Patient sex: M
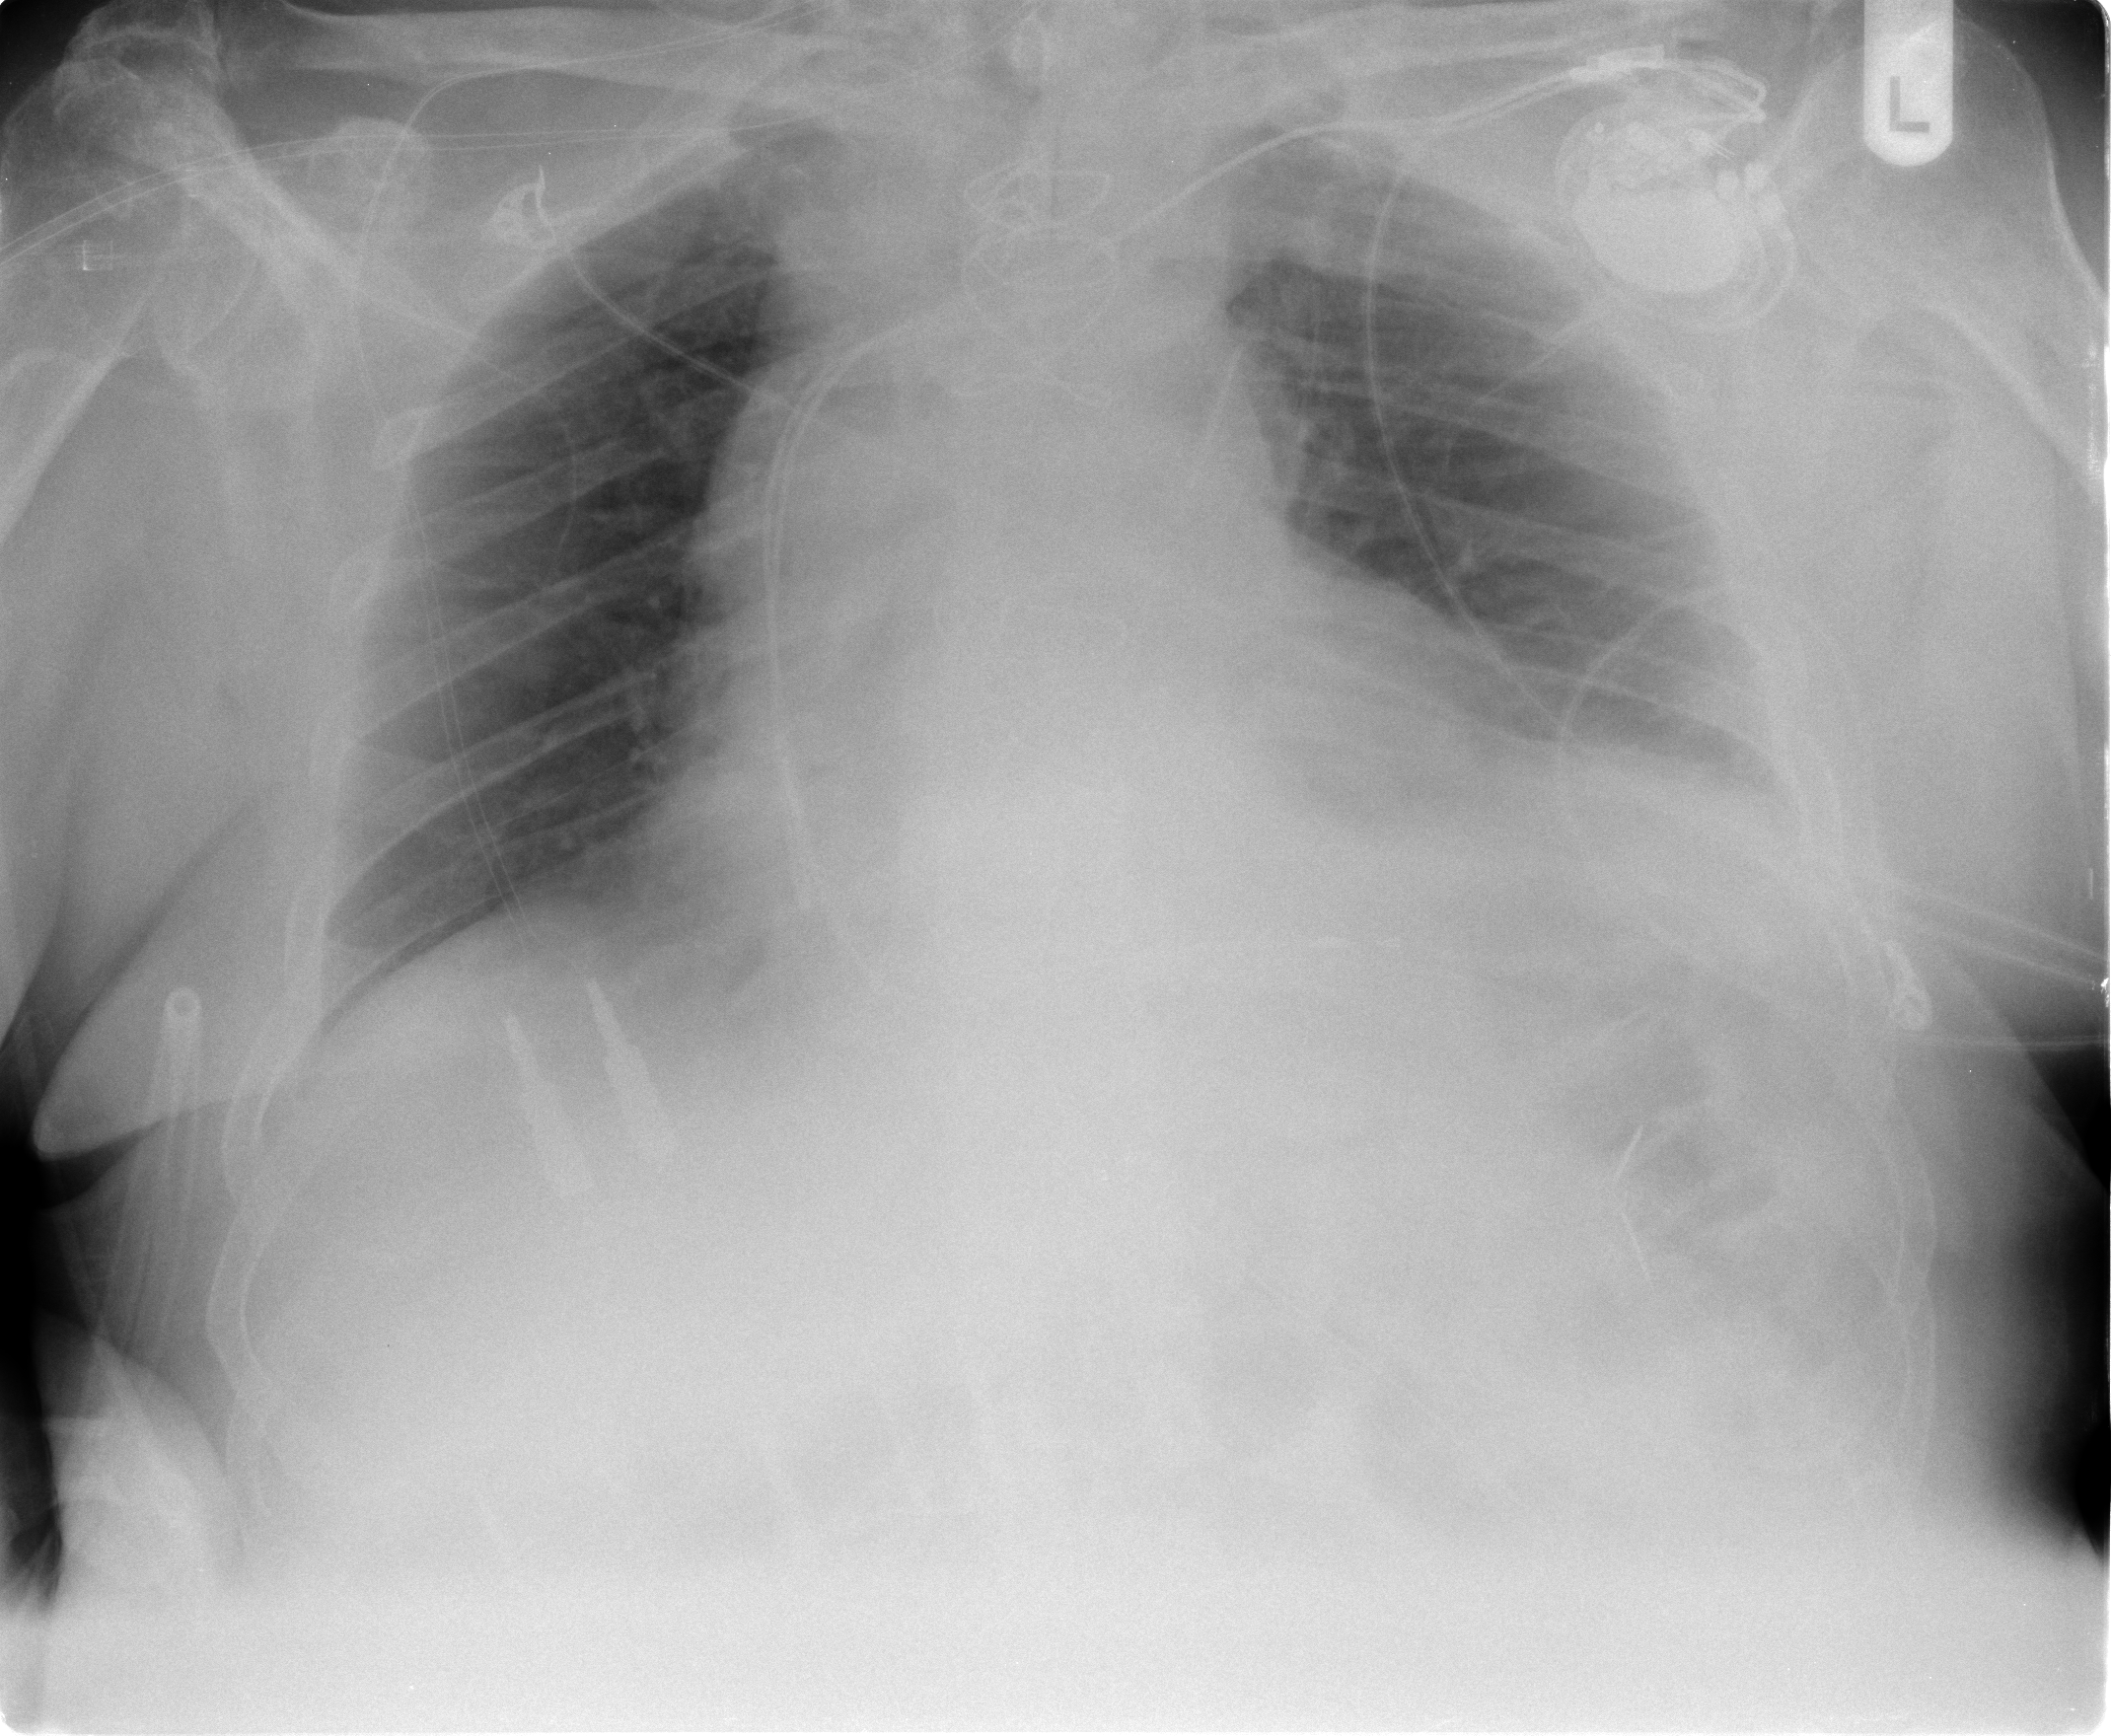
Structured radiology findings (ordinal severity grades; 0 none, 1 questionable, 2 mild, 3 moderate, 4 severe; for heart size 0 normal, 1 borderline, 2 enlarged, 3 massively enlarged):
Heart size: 2
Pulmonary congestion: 0
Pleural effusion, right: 0
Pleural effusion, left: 1
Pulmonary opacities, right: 0
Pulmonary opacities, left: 0
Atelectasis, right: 0
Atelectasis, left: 1